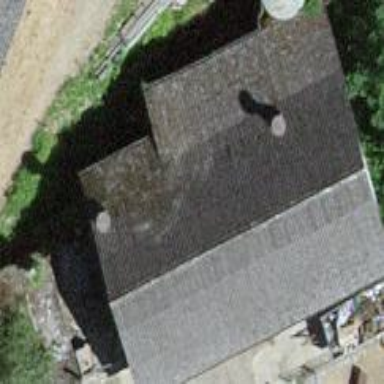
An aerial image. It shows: Barn.